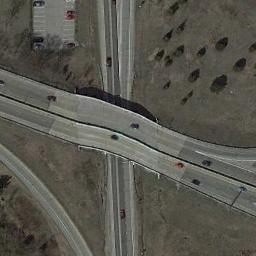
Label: overpass